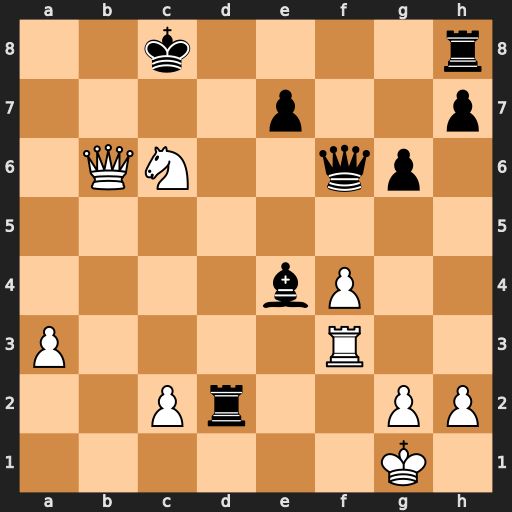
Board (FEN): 2k4r/4p2p/1QN2qp1/8/4bP2/P4R2/2Pr2PP/6K1
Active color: w
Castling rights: -
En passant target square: -
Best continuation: Nxe7+ Qxe7 Rc3+ Kd7 Rc7+ Ke8 Rxe7+